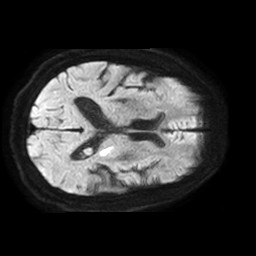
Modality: TRACE
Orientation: axial
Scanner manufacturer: philips
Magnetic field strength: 1.5 T
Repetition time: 3.779 s
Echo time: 0.07039 s